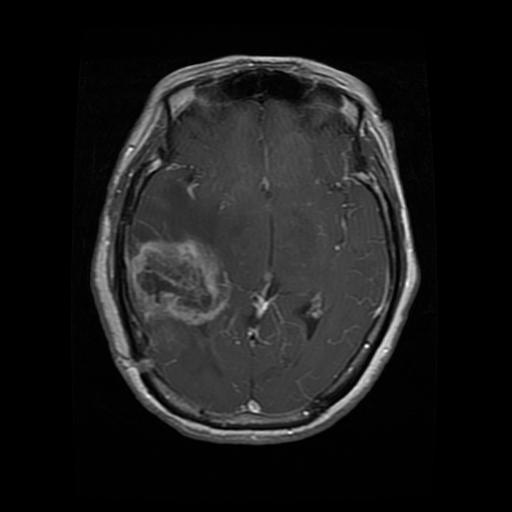
Label: glioma